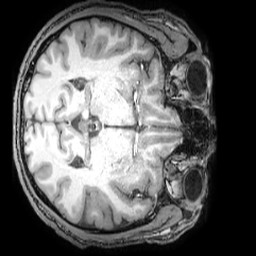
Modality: T1w
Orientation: axial
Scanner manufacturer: philips
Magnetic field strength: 3 T
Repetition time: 0.008 s
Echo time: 0.0035 s